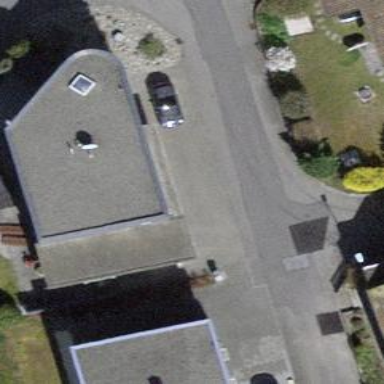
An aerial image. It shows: Building with tile roof.